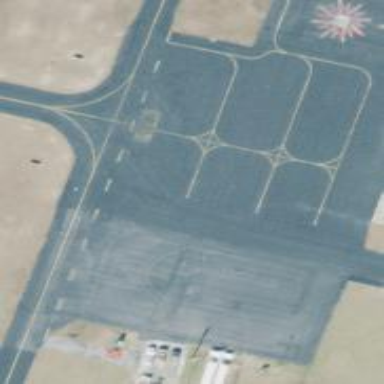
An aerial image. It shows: View of taxiway at the airport.